Question: Iam a newbie to crystal report.Can anyone tel me Adding a Target Line to Bar Chart programmatically in crystal report(crystal report 8) using visual studio 2008.
Target line is shown in image below:

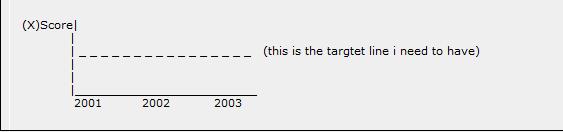
Answer: Solution
quoted from <URL>
Create the chart as required
Select the Y-axis of the chart
Right click on the Y-axis, select the menu option Data (Y) Axis
In the Data (Y) Axis Setting dialog box, click on the Gridlines Tab
Add a tick to the Draw Custom Line at option
Add the required value in the text box
Press the OK button
To format the Target Line:
Select the Target Line
Right click on the Target Line, select the menu option Format User Line
In the Format User Line Dialog Box, apply the required formatting
Press the OK button